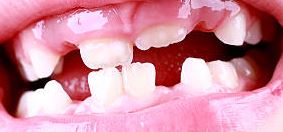
Condition: hypodontia